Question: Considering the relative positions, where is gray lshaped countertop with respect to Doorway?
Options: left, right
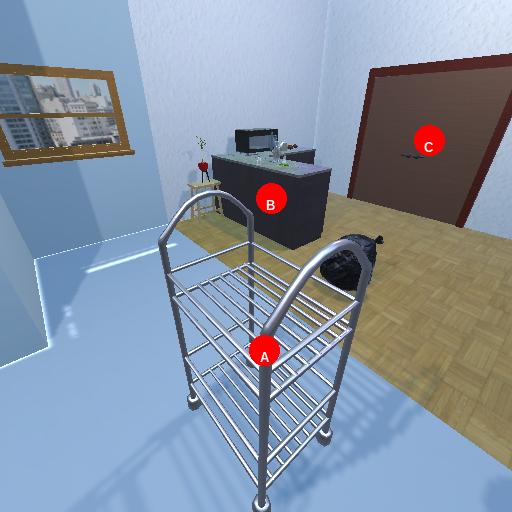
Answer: left